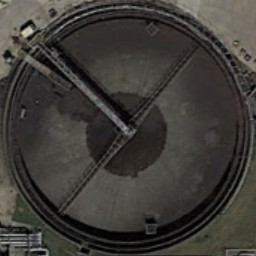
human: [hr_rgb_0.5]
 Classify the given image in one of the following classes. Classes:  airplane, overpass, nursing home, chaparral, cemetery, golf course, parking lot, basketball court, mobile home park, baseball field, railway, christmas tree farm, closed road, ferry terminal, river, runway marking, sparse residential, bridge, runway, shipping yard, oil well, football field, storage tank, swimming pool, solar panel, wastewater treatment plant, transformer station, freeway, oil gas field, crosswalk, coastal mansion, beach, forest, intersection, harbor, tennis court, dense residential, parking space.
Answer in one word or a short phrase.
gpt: wastewater treatment plant